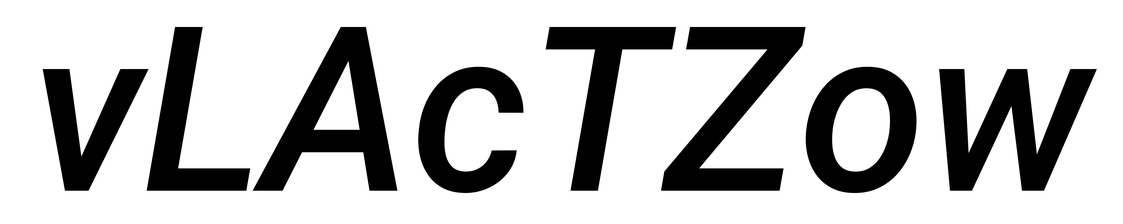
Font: Roboto-Italic_Medium_Italic